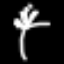
Label: palm tree